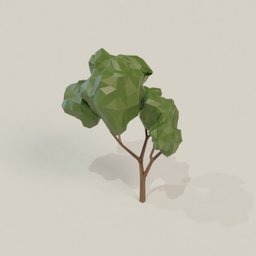
Label: nature